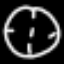
Label: clock